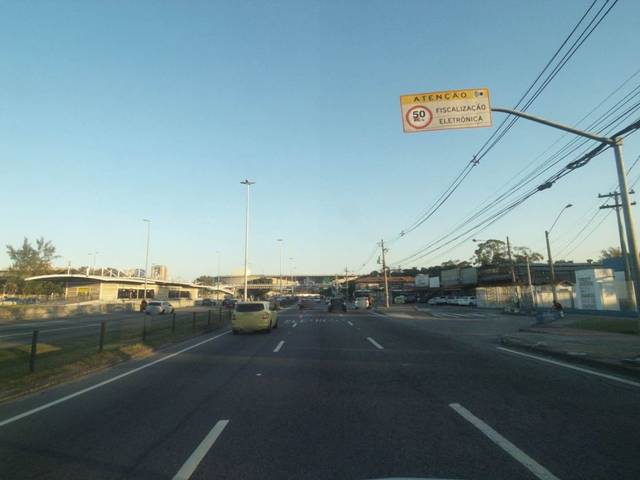
Region: Brazil
Coordinates: -22.994, -43.366